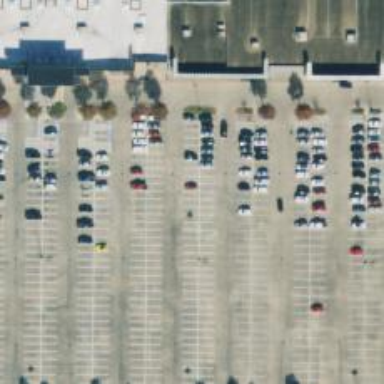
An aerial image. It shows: Parking space is available.